Field crop: maize
Growth stage: 2
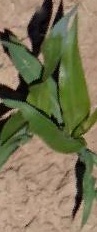
Species: maize